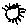
Label: sun